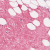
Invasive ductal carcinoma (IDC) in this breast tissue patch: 0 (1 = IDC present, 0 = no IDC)